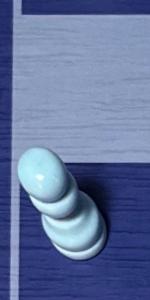
Label: Pawn_White